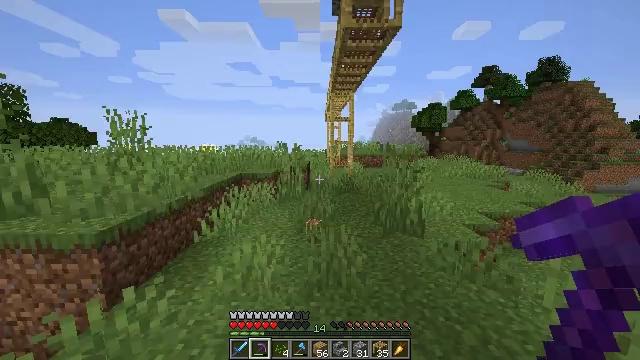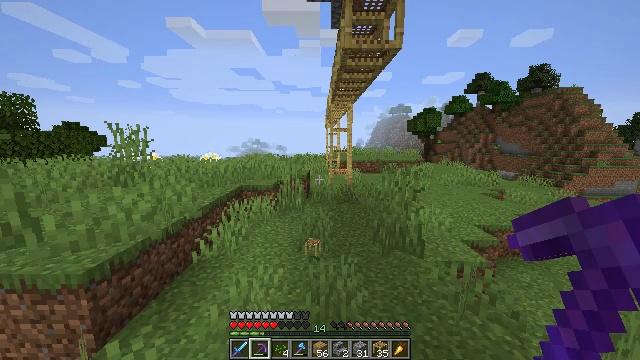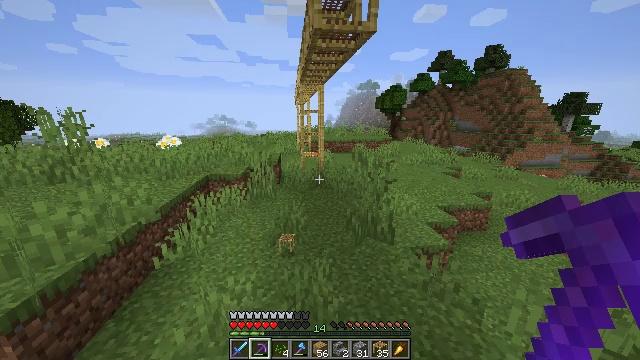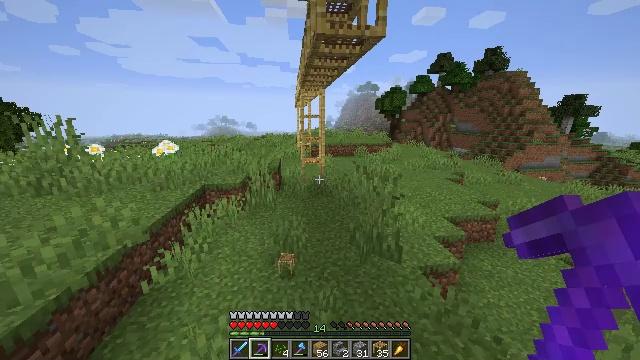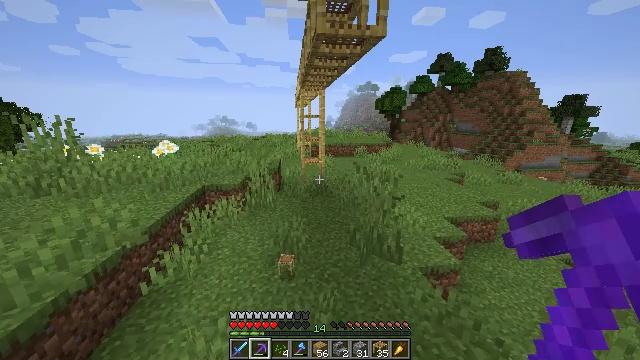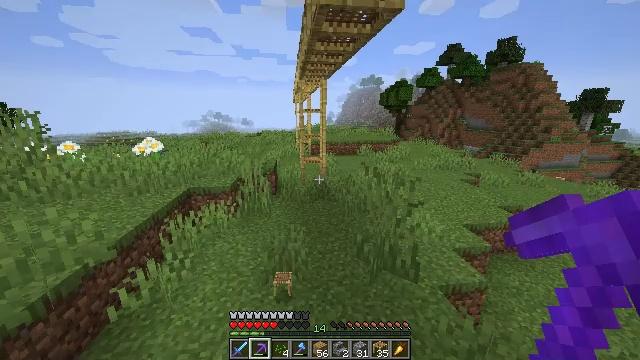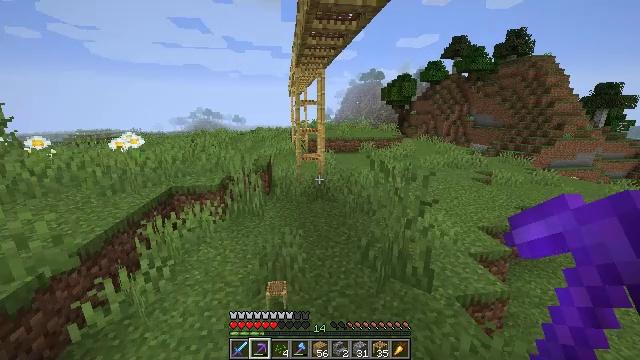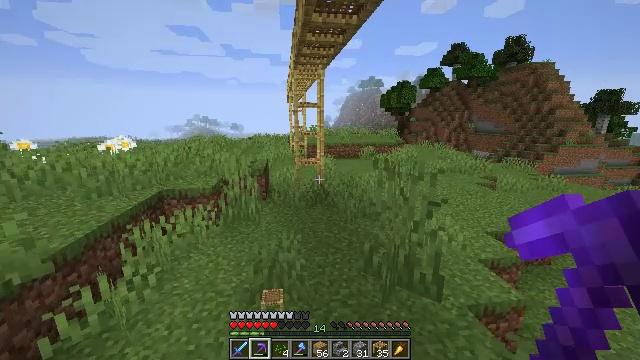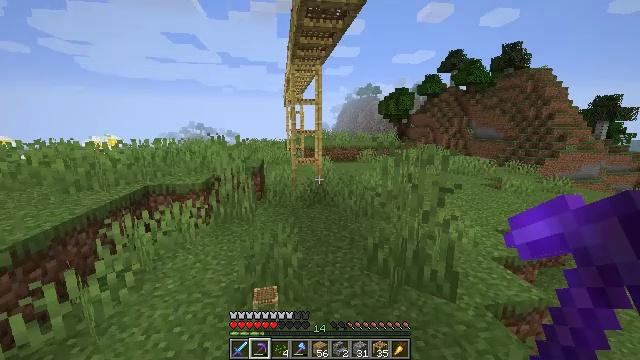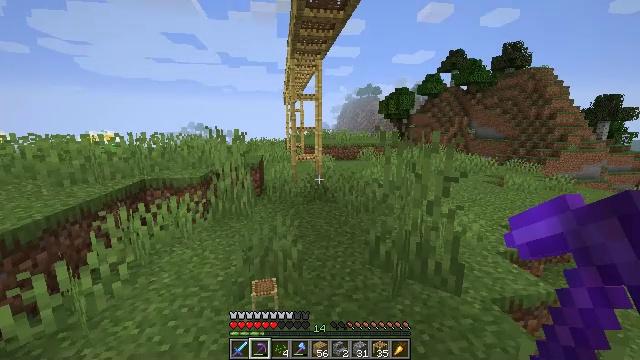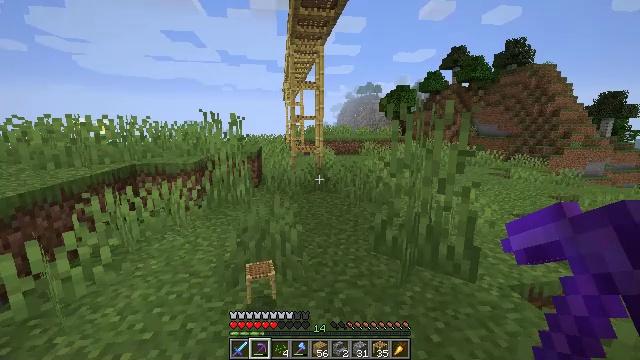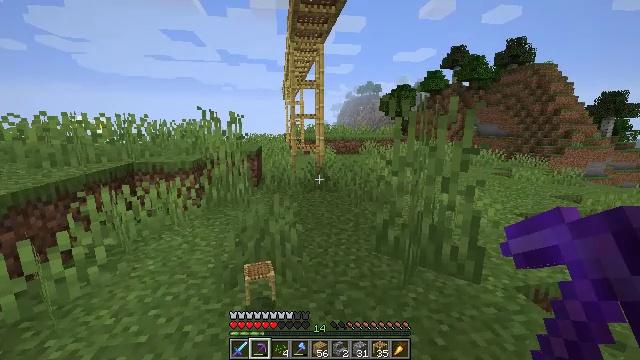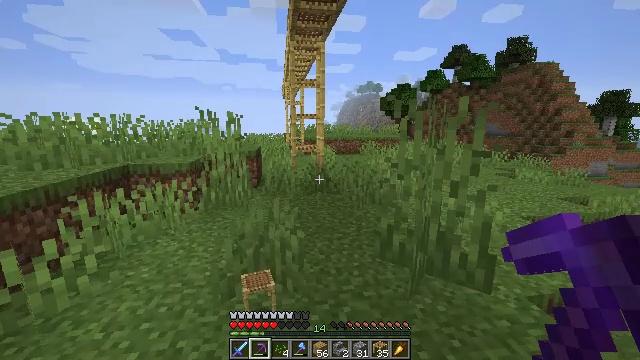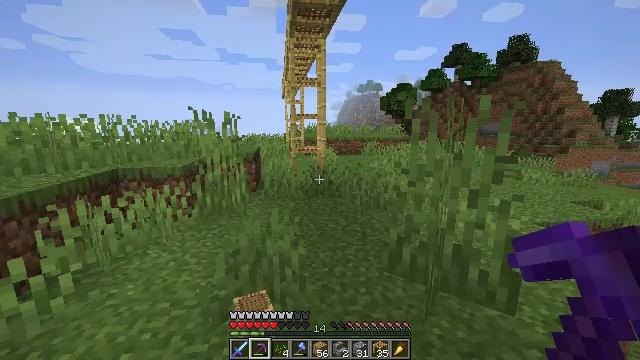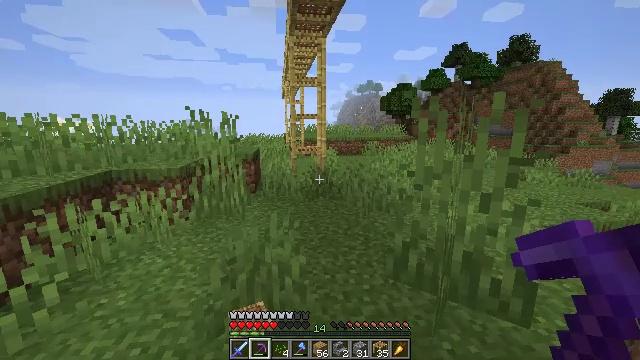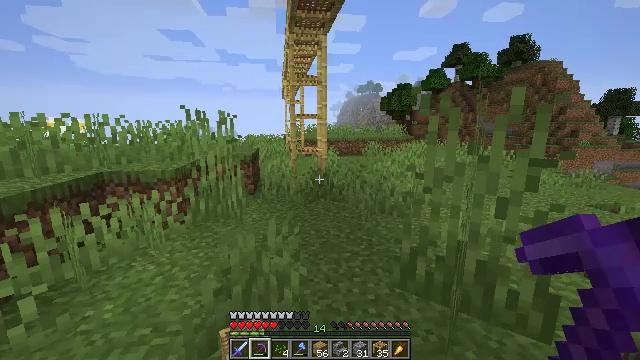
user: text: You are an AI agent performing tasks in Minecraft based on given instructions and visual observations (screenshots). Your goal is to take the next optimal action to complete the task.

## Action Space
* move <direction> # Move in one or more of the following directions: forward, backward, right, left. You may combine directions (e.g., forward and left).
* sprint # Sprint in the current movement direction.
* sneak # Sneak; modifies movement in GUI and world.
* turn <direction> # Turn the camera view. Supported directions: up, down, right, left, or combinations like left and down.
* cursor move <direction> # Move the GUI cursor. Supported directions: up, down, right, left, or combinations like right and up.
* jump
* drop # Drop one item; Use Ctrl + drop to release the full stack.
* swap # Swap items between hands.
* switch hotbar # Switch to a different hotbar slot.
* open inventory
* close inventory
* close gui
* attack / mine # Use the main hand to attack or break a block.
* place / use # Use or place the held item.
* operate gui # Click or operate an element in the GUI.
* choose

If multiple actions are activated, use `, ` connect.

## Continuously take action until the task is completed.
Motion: motion action
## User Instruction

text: Break the scaffolding for reuse.
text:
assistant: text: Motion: move forward, sprint, jump
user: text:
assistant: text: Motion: move forward, sprint, turn right and down, jump
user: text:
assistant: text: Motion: no_op
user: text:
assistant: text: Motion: no_op
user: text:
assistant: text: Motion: no_op
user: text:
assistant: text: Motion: no_op
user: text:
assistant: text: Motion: turn up
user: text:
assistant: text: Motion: turn up
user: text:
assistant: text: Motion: no_op
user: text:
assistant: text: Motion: no_op
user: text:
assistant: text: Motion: no_op
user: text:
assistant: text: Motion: move forward
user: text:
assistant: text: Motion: move forward
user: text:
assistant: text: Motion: move forward
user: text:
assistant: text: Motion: move forward
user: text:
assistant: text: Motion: move forward
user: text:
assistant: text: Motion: move forward
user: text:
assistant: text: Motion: move forward
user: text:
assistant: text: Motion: move forward and move left
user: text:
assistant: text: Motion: move forward and move left, turn right and up
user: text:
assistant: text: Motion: move forward and move left, turn right and up
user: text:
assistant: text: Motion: move forward and move left, turn right and up
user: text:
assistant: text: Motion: move left, turn right and up
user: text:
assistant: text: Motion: move left, turn up
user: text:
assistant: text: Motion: move left, turn right and up
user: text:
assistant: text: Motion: move forward and move left, turn right and up
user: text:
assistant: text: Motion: move forward, turn right
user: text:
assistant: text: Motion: move forward
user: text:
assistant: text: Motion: move forward
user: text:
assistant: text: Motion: move forward